Field crop: maize
Growth stage: 2
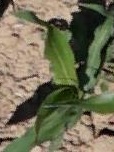
Species: maize